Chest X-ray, PA view. Patient: 60 years old, sex M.
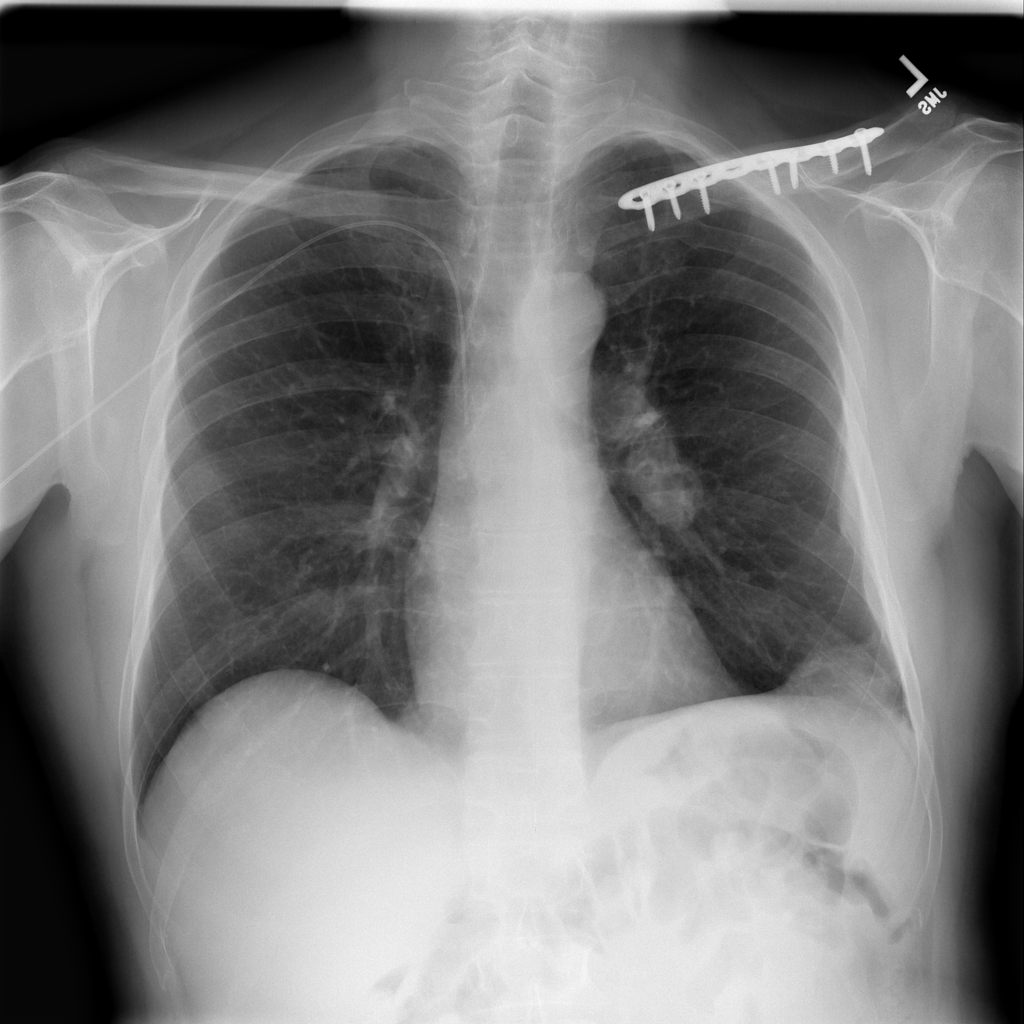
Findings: No Finding